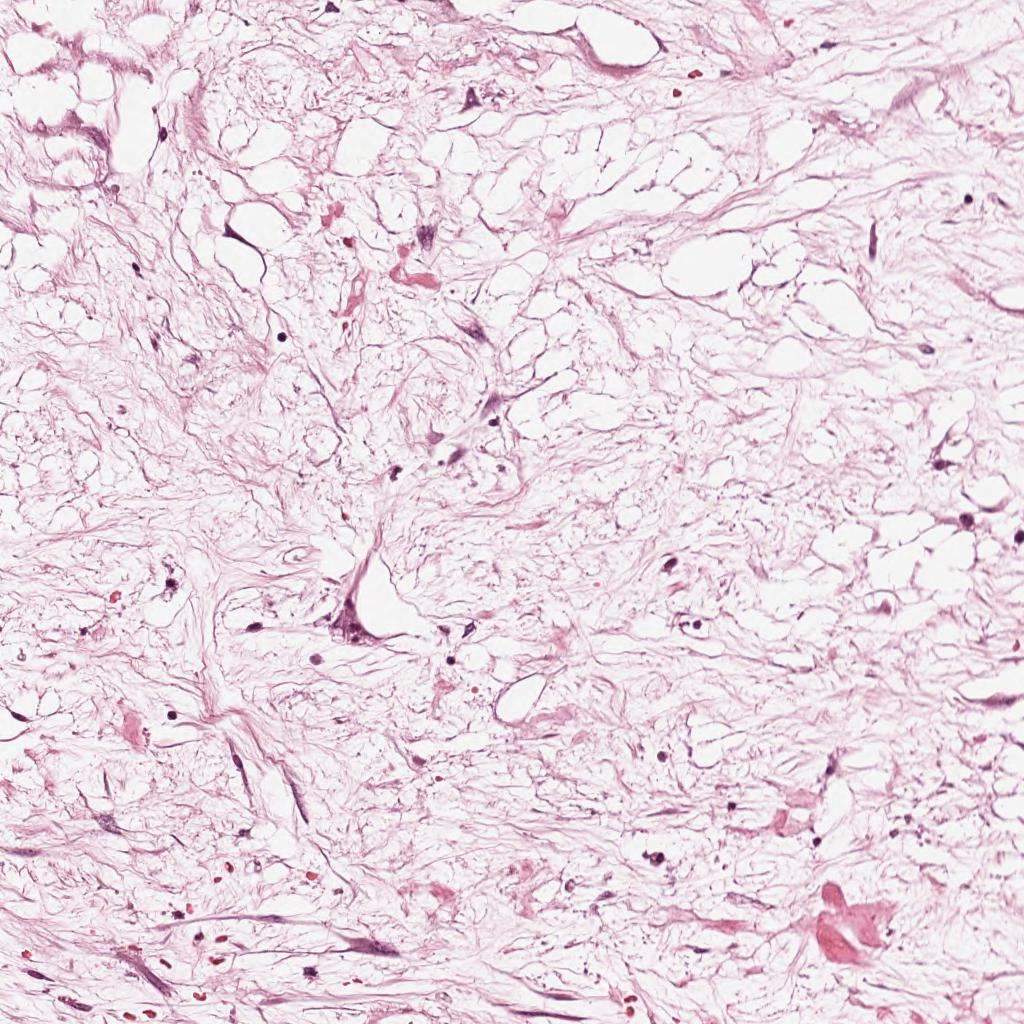
Label: Non-Viable-Tumor